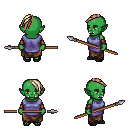
a pixel art fantasy rpg character, female body template, orc, green skin, chain tabard jacket, robe skirt, white blonde long mohawk hairstyle, cloth bracers, ghillies, spear, four views (front, back, left, right), 2x2 character sprite sheet, small pixel art, hard edges, no anti-aliasing